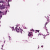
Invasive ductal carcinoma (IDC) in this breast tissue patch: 1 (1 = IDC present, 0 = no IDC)